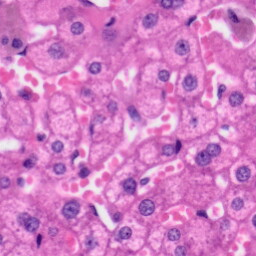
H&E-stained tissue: Liver